Interaction volume radius: 5 \u00c5
Interaction volume height: 10 \u00c5
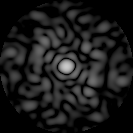
Disorder parameter: 0.8433